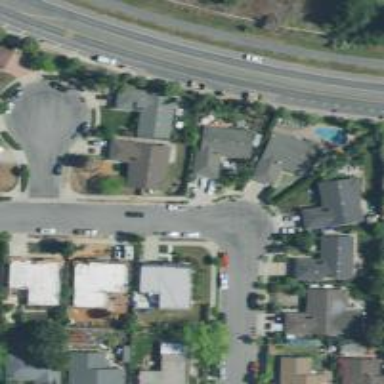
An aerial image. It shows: Driveway.